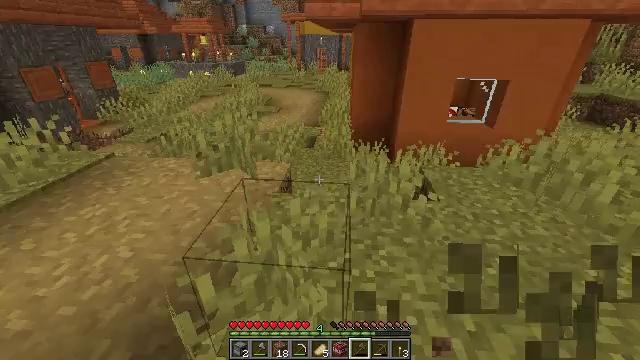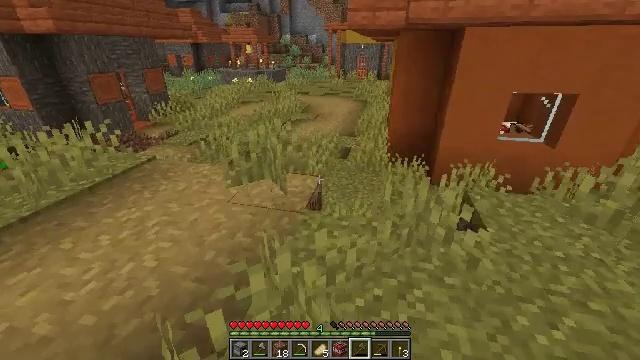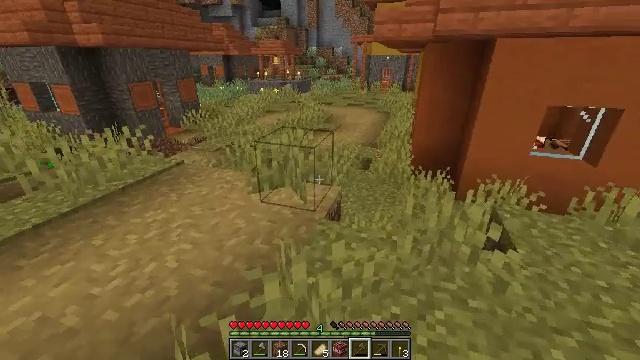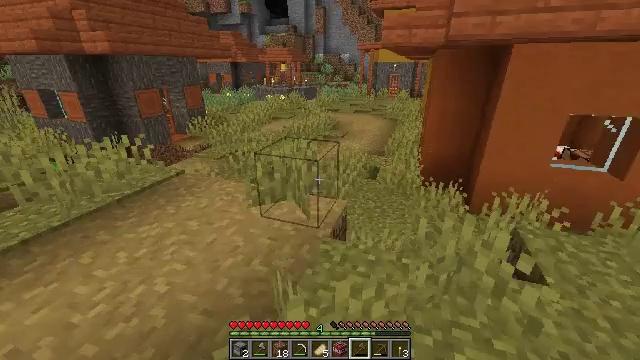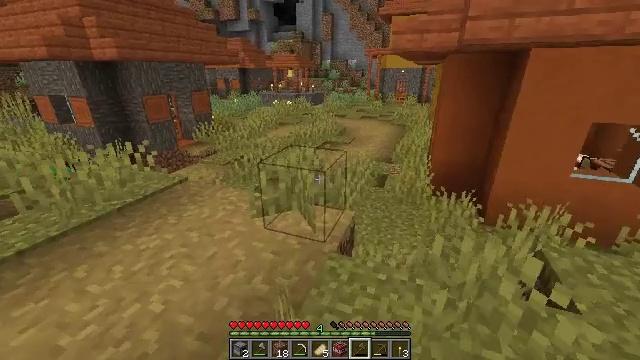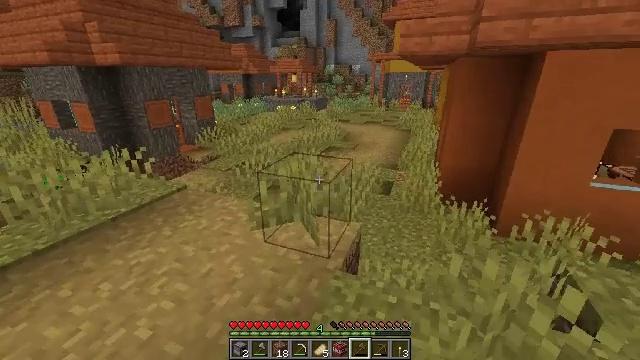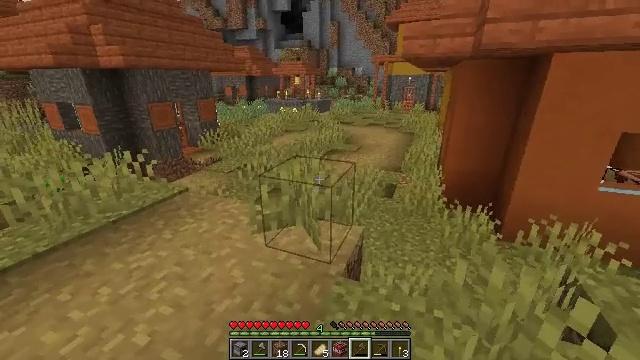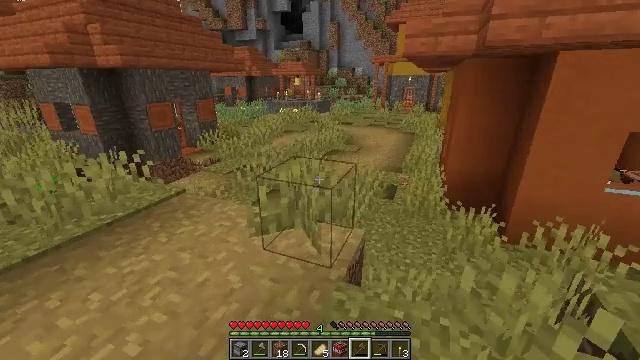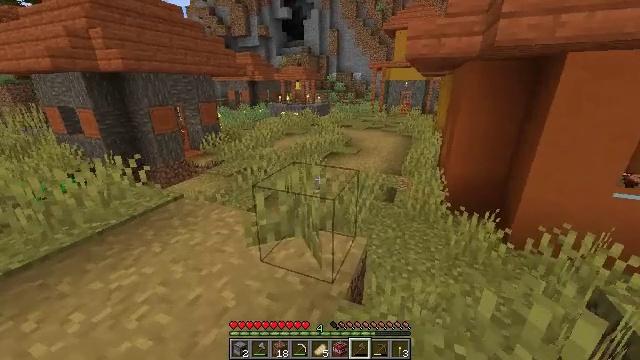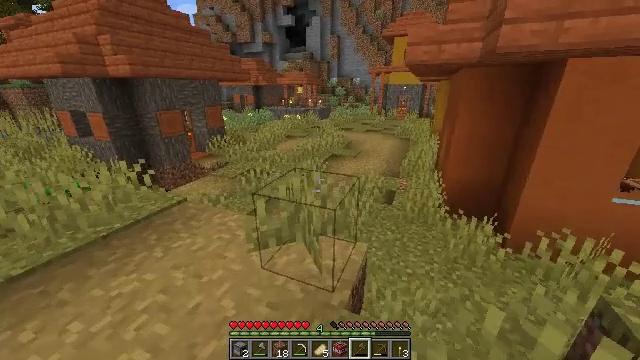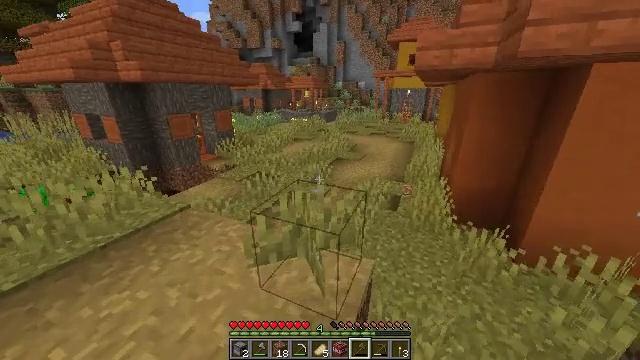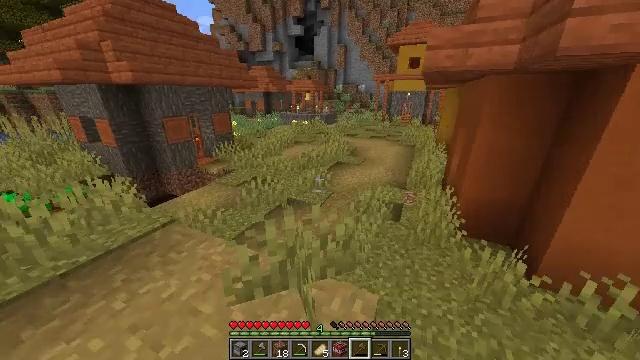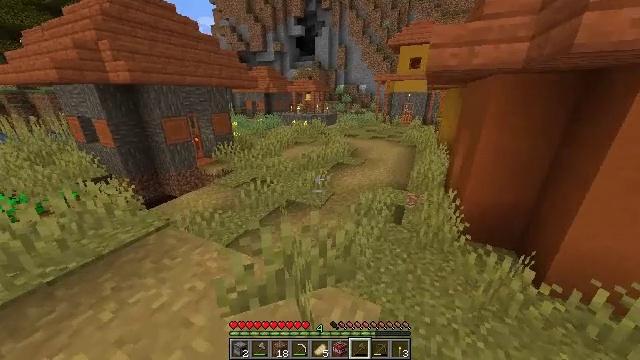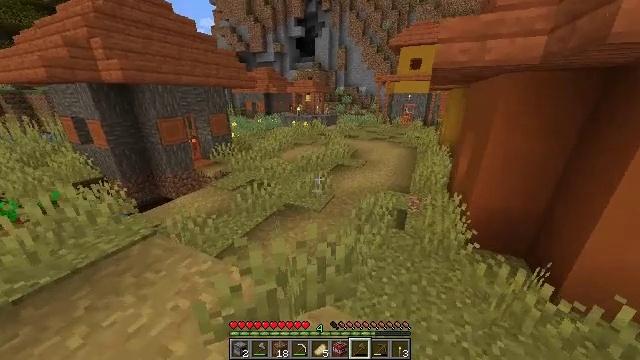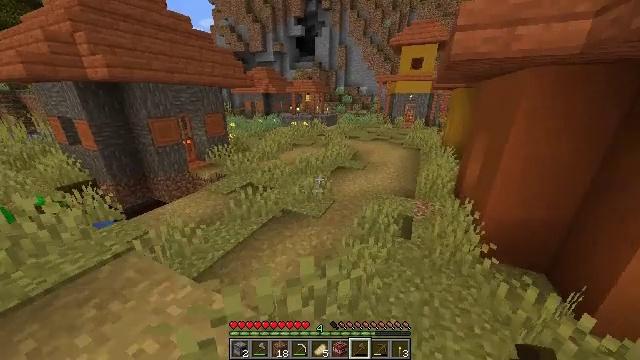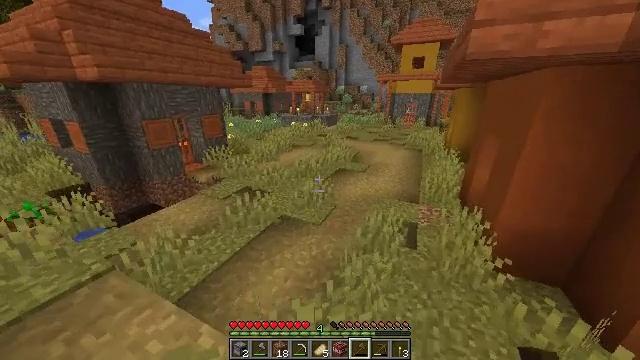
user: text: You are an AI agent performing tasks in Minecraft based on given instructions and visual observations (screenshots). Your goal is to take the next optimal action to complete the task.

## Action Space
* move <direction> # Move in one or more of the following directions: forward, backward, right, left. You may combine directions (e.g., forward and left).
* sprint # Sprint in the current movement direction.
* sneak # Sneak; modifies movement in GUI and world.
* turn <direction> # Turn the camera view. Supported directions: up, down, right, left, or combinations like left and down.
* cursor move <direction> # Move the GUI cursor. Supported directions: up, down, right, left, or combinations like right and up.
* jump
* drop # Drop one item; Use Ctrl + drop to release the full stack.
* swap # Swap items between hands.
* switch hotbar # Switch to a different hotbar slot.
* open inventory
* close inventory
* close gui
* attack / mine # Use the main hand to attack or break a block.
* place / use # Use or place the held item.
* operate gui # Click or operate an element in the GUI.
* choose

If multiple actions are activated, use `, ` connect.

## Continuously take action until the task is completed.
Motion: motion action
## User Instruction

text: Gather yellow terracotta for building.
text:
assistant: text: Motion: move forward, turn left and up
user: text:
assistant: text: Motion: turn left and up
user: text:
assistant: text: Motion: move forward, turn left and up
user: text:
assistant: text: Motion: move forward, turn left and up
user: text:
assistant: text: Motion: move forward
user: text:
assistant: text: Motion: no_op
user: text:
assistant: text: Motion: move forward
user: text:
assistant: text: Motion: move forward
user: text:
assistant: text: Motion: move forward
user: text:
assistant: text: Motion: move forward, turn left
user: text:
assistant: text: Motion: move forward
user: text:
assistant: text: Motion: move forward
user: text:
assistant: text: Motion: move forward
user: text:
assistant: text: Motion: move forward
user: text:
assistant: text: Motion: move forward
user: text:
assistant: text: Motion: move forward
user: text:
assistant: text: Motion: move forward, turn right
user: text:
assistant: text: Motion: move forward, turn right
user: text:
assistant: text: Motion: move forward, turn right
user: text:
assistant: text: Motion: move forward, turn right
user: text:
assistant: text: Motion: move forward
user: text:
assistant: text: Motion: move forward
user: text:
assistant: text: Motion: move forward, turn left and down
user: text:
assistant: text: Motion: move forward, turn left and down
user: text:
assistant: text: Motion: move forward, turn left and up
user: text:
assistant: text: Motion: move forward, turn left
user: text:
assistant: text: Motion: move forward
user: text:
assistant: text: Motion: move forward, turn left
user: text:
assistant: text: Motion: move forward, turn left
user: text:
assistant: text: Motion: move forward, turn left